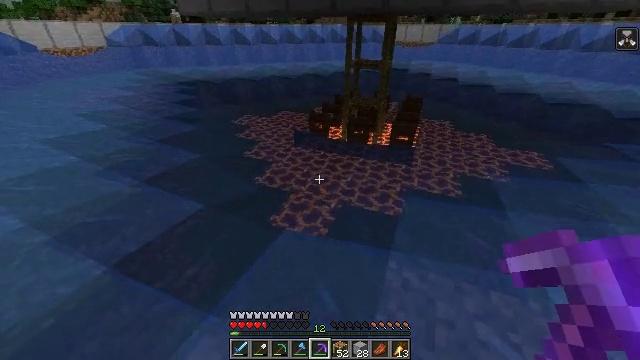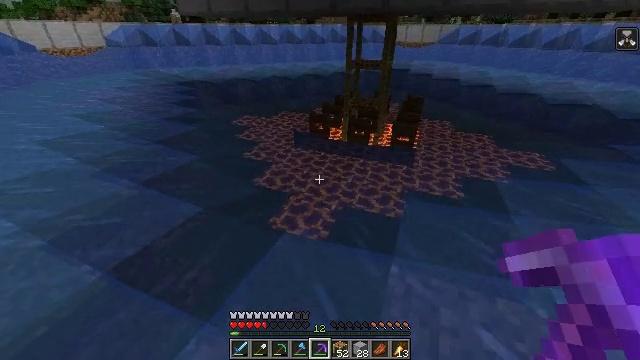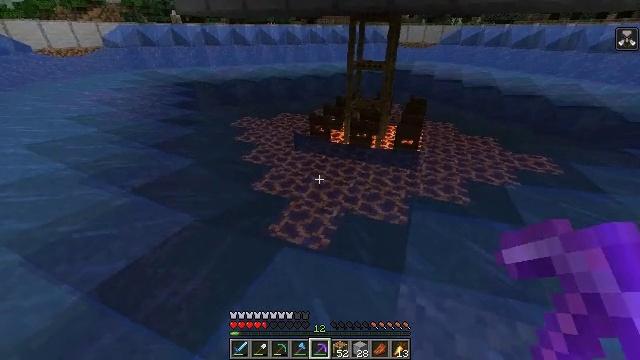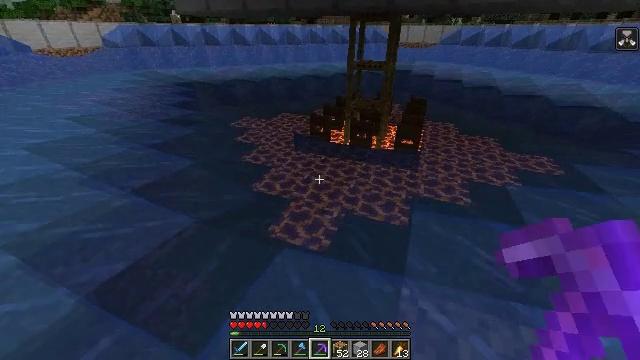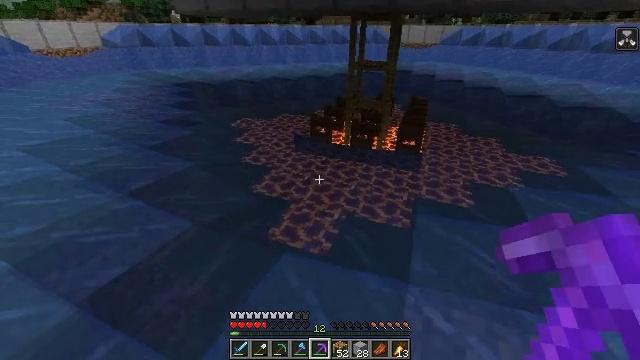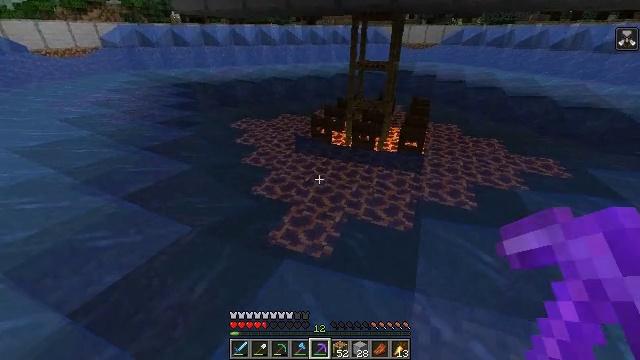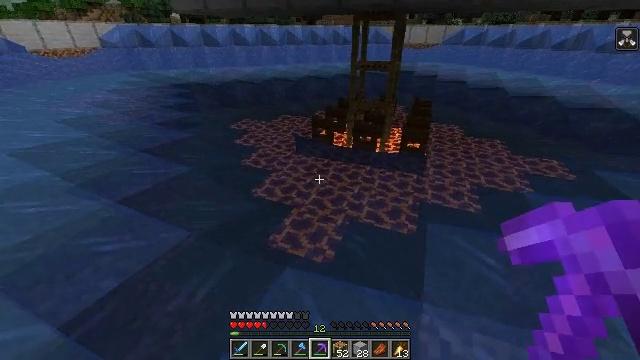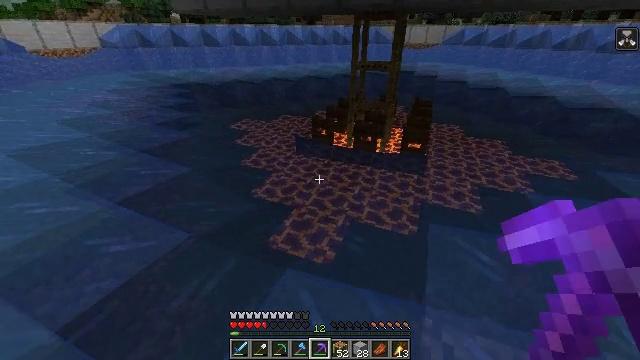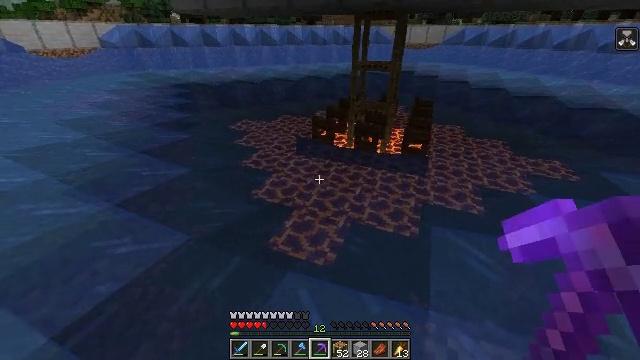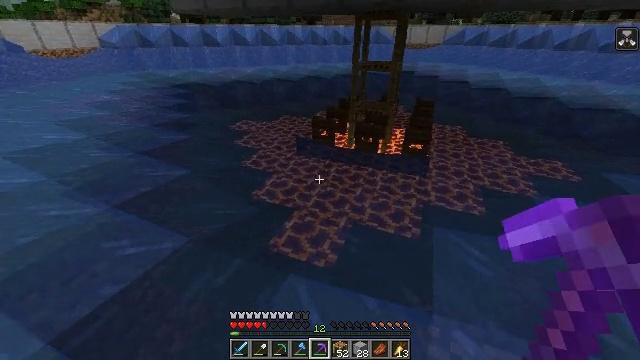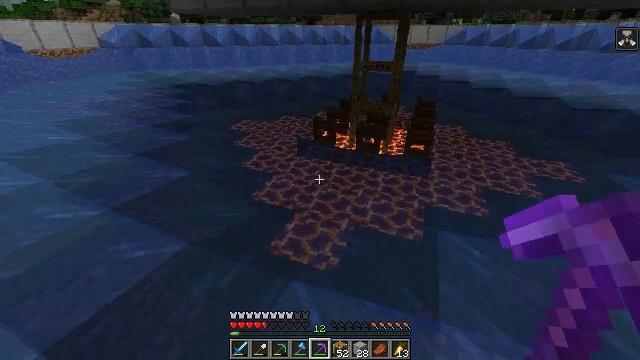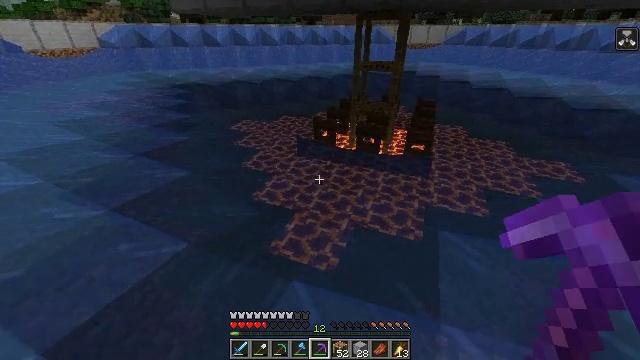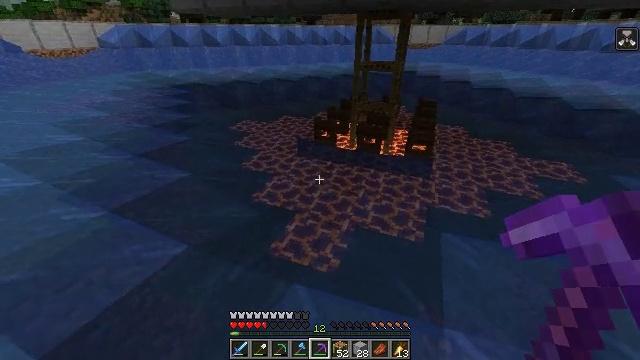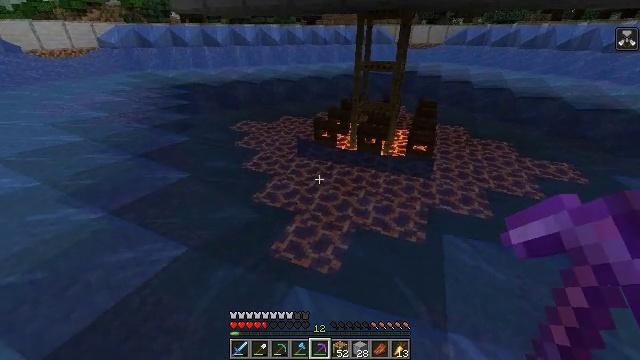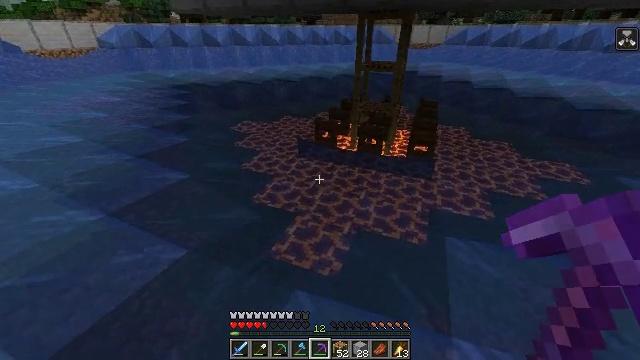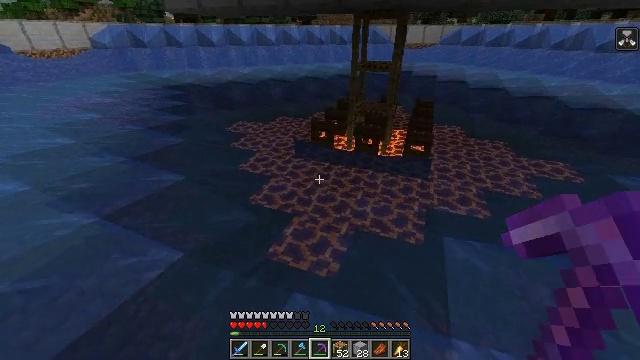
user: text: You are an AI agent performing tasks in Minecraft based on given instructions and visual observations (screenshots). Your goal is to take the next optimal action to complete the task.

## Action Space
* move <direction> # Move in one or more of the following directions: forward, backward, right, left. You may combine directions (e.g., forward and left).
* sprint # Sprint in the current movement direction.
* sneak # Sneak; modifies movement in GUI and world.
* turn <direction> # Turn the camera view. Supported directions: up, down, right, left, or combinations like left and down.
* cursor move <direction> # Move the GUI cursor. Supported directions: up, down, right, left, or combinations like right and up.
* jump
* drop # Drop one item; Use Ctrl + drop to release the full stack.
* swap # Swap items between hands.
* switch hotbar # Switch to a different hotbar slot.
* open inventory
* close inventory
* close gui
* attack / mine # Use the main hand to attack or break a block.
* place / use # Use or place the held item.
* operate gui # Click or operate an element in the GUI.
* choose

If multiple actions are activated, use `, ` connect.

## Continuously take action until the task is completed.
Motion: motion action
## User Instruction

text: Dismantle the scaffolding.
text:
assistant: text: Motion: no_op
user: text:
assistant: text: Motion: no_op
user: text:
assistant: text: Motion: no_op
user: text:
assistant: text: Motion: no_op
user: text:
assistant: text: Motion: no_op
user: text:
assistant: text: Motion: no_op
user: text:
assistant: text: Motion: no_op
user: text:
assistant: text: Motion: no_op
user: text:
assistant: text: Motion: no_op
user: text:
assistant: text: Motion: no_op
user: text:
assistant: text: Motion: no_op
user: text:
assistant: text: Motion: no_op
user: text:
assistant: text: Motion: no_op
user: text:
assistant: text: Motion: no_op
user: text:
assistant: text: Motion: no_op
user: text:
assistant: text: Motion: move forward
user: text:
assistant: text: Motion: move forward
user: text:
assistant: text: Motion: move forward
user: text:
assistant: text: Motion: move forward
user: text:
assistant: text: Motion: move forward and move left
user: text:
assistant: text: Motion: move forward and move left
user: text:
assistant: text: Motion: move forward
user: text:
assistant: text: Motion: move forward
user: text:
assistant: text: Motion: move forward
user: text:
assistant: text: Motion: move forward
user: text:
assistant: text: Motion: move forward
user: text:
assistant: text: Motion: move forward
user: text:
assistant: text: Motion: move forward
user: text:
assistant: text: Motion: move forward
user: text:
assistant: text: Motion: move forward